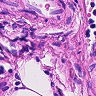
Metastatic tissue present: no